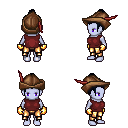
a pixel art fantasy rpg character, female body template, dark elf, purple skin, maroon sleeveless shirt, gold greaves, raven short topknot hairstyle, leather cap, gold gloves, four views (front, back, left, right), 2x2 character sprite sheet, small pixel art, hard edges, no anti-aliasing